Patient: sex F, age 62
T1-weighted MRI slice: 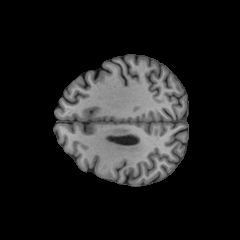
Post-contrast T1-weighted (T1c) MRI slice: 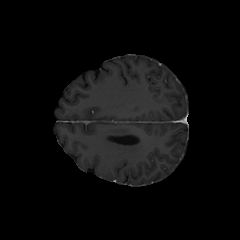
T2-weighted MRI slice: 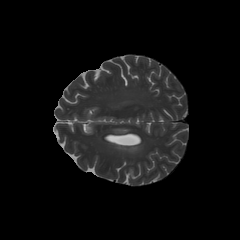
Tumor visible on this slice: yes
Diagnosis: Glioblastoma, IDH-wildtype
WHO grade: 4